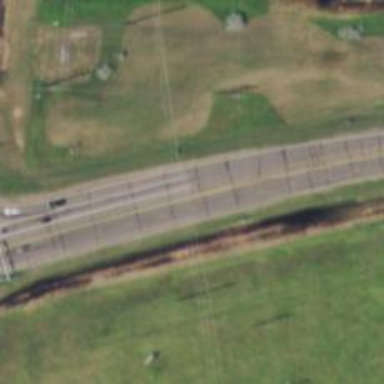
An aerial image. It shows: Secondary road with asphalt surface.